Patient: sex M, age 58
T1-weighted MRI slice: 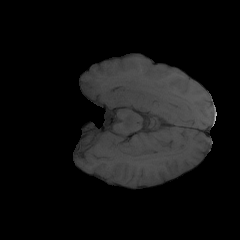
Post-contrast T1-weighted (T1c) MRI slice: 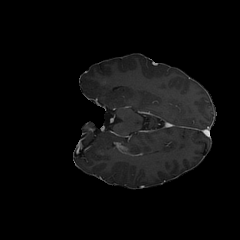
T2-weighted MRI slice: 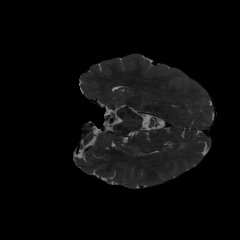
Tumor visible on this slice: no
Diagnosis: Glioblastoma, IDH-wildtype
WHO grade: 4